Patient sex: M
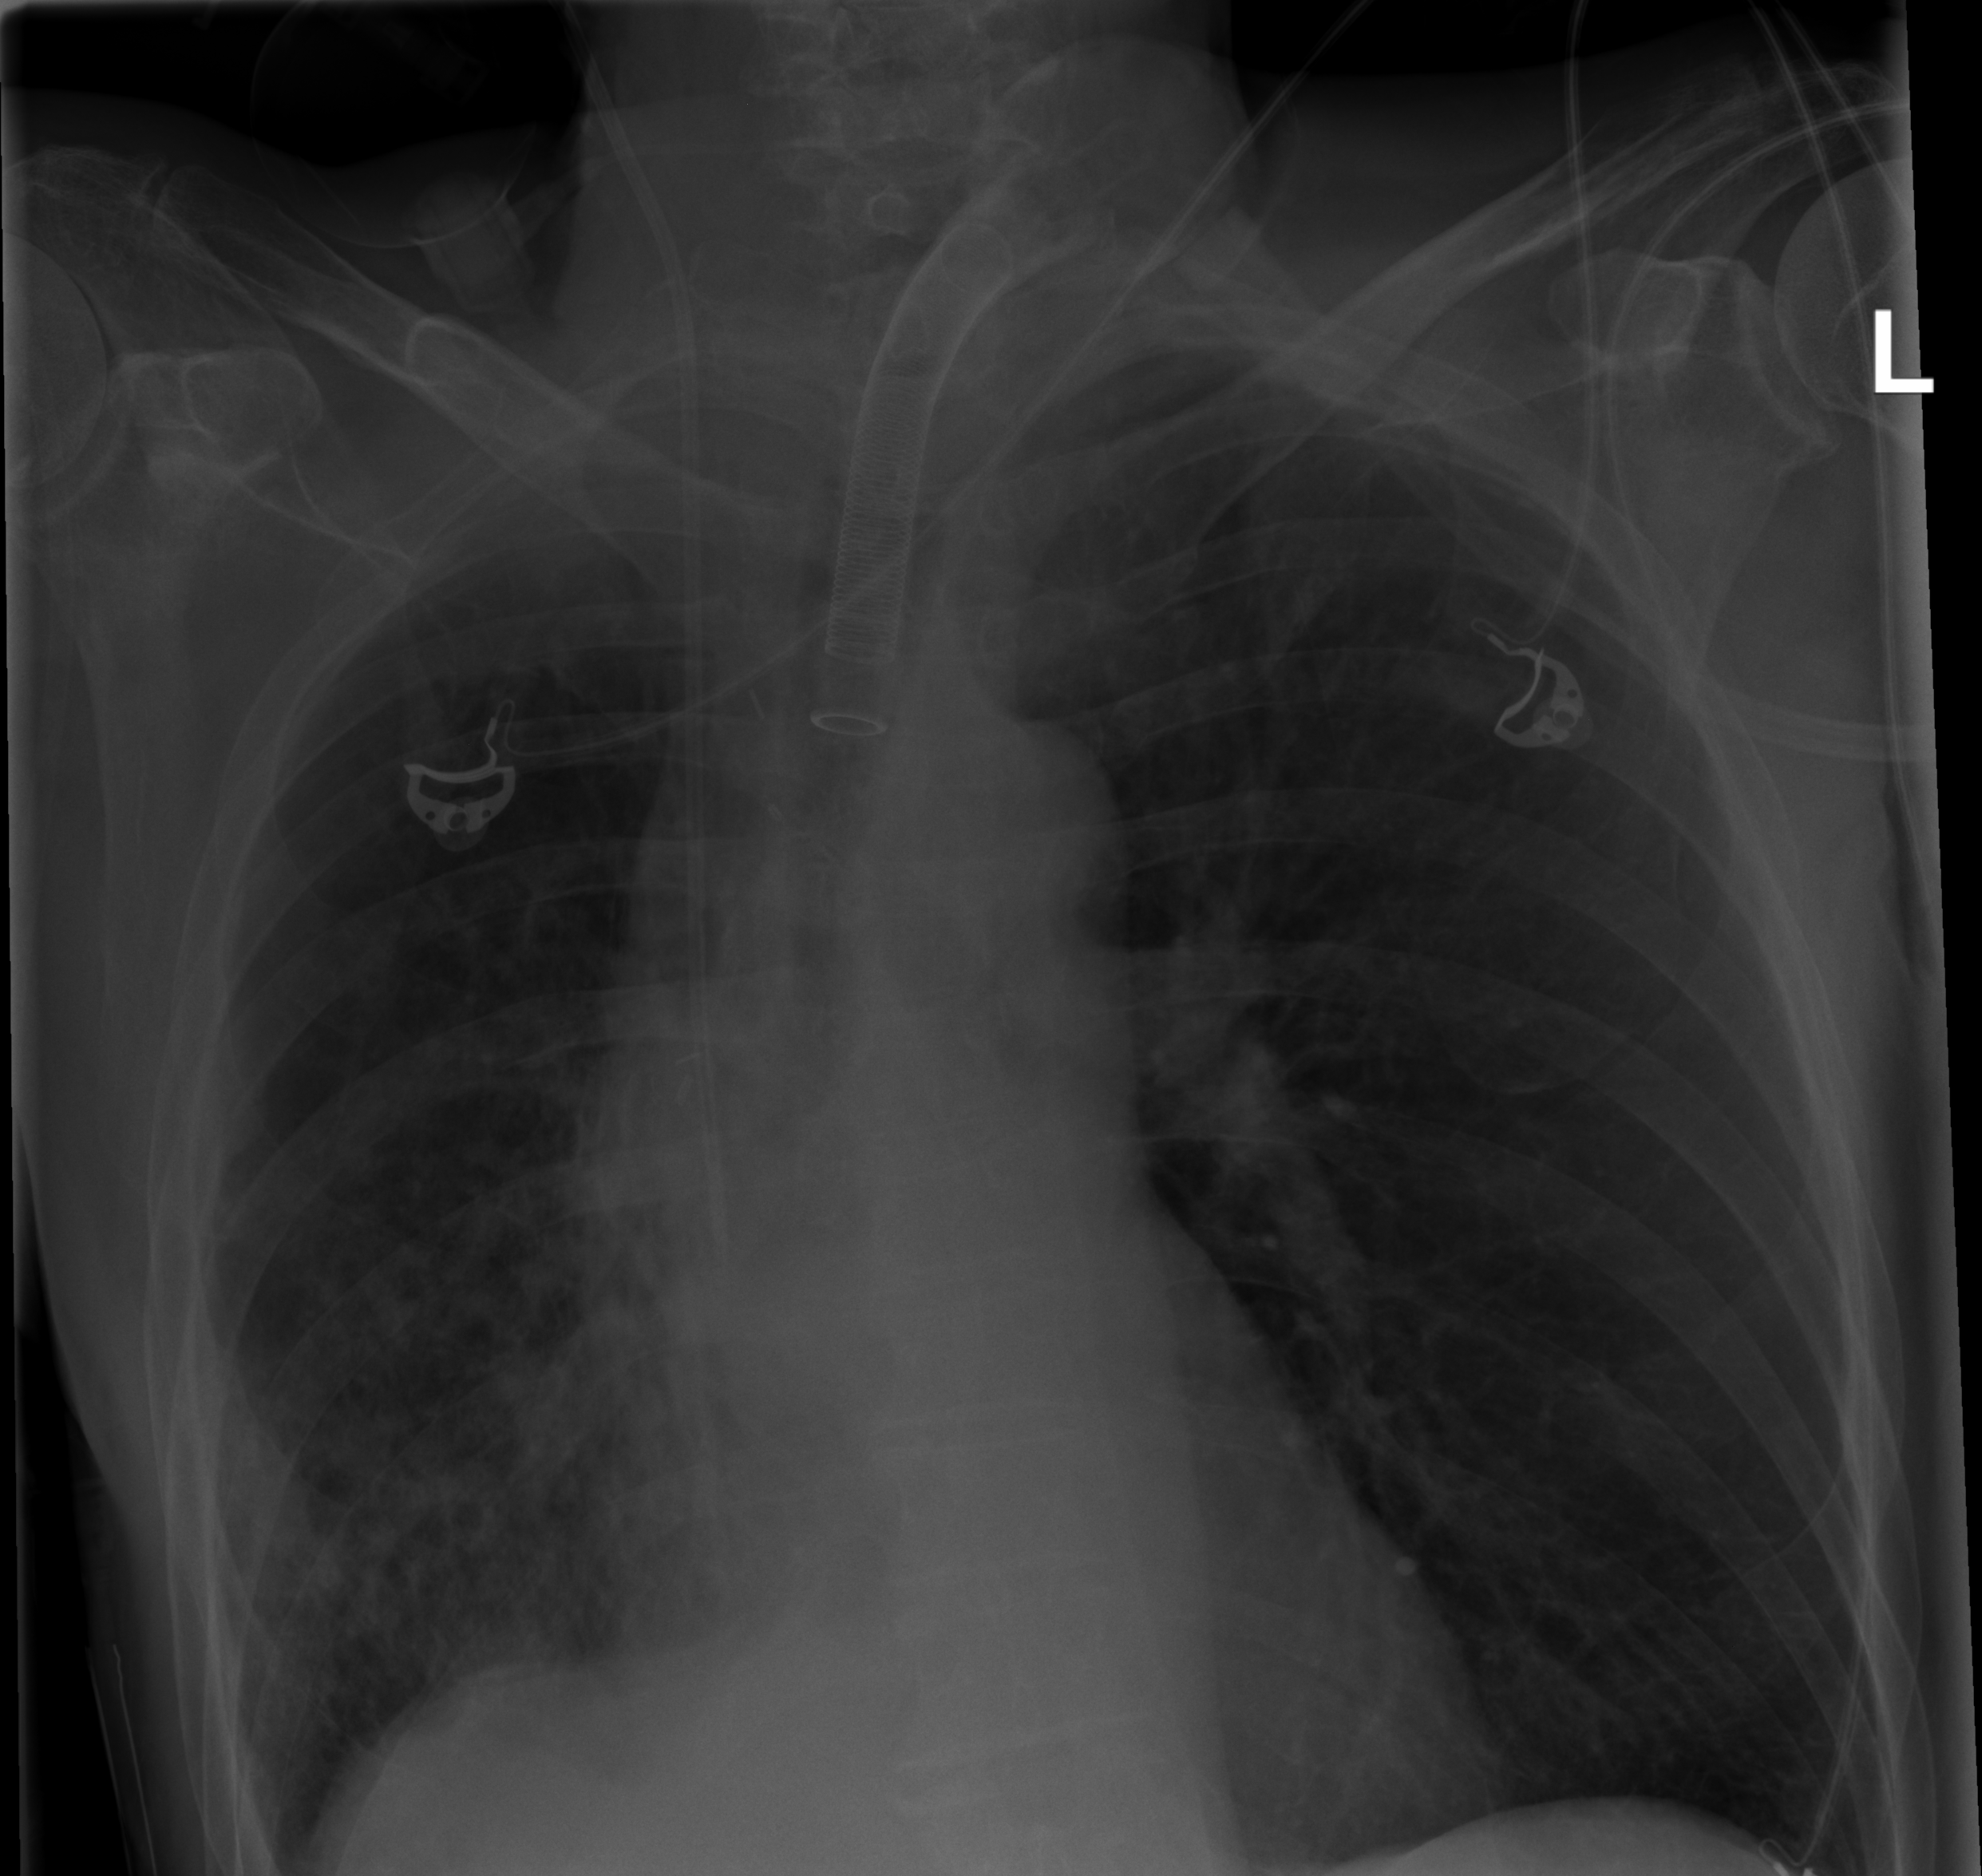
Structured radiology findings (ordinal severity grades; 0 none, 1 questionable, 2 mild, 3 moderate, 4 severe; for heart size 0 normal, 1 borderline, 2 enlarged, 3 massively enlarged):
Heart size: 0
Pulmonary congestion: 0
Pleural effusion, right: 0
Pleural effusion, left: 0
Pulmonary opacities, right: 3
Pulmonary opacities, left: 0
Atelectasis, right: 0
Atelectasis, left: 0